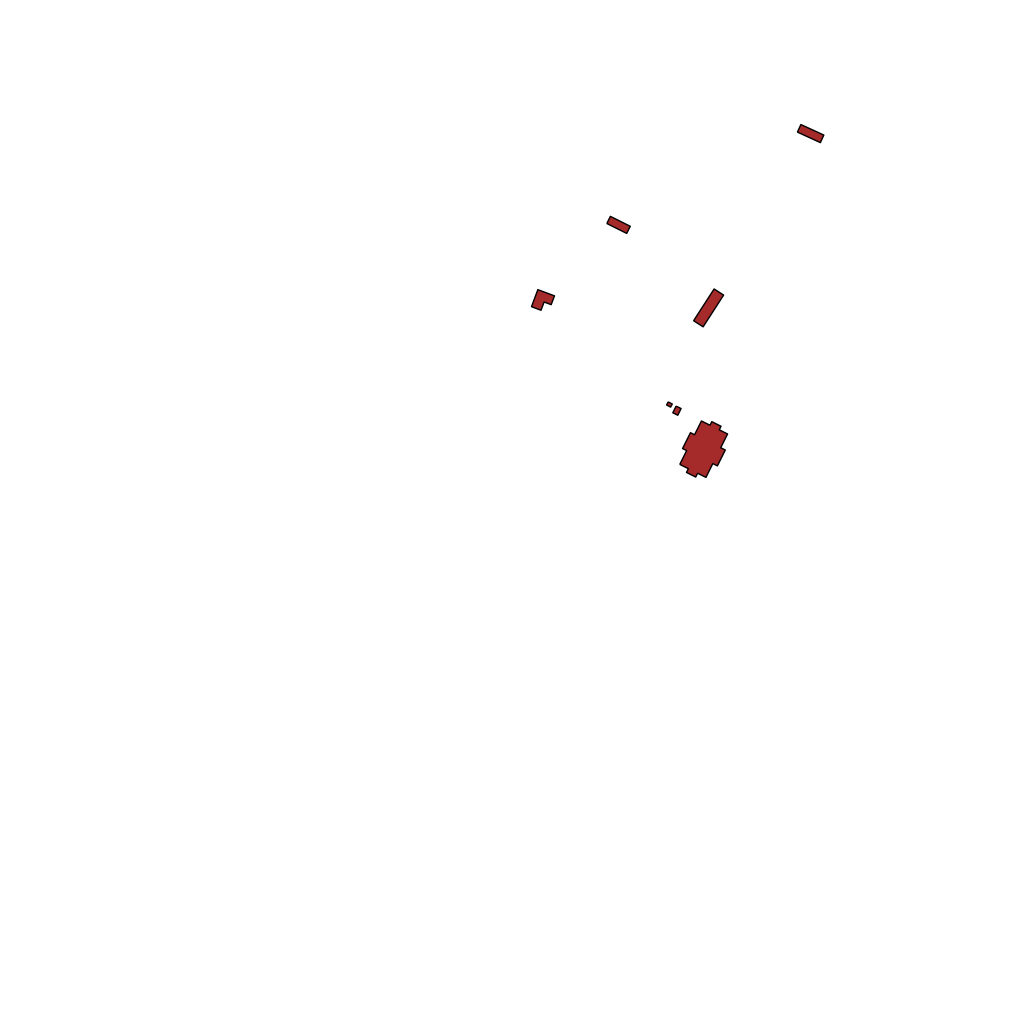
Tags: overhead vector_map, recreation, residential, individual_rise, density_1, Facility, 1.0 km²